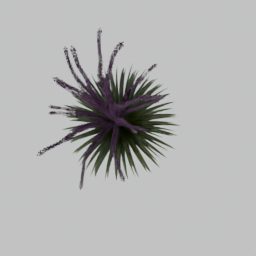
Label: nature